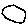
Label: moon